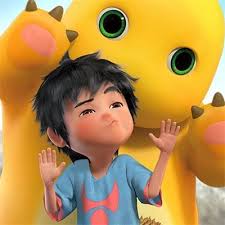
Label: nailong